Question: I have made a question which is a bit similar to this, though the old one actually got solved but I found a new issue which relates a bit. Anyways, I chose to make seperate topics.
I have an application which reads data from a property list on my webserver. I want the application to be usable when offline therefore I copy the property list onto the iPhone as Bands.plist and I read the data from the local plist.
My problem is, that if the data has been updated and an old version of Bands.plist is stored on the device, then my application starts reading from Bands.plist while updating and the data becomes a mix of old and new data which causes the application to crash. I can't figure out how to fix this issue and hope that someone has an idea.
I have an image which illustrates my issue:

What happens is, that my view has a subview which has a page controller. Each page contains a table view where the data is loaded into.
Here you see that I am sliding from one view to another. In the first view (the left) is the old data and in the second view (the right) is the new data. In this transition of views, the application crashes.
Can anyone help me figure this out? It seems that the application starts loading the data before it is saved.
Here is some code. Please say, if more code will help. I can't figure out how to fix this issue.
This is from the App Delegate. Here the data is retrieved from the webserver and is saved to Bands.plist.
'''
NSLog(@"[AppDelegate] Data has been downloaded.");
// throw data into a property list (plist)
NSMutableArray *tmpArray = [NSPropertyListSerialization propertyListFromData:receivedData mutabilityOption:NSPropertyListMutableContainers format:nil errorDescription:nil];
NSMutableArray *plistArray = [[NSMutableArray alloc] initWithArray:tmpArray];
NSArray *paths = NSSearchPathForDirectoriesInDomains(NSDocumentDirectory, NSUserDomainMask, YES);
NSString *documentsDirectory = [paths objectAtIndex:0];
NSString *path = [documentsDirectory stringByAppendingPathComponent:@"Bands.plist"];
NSLog(@"[AppDelegate] Bands.plist has been populated.");
'''
This is from the table view. Here the data is loaded from Bands.plist.
'''
pageNumber = page;
NSLog(@"[TableView] Loading view.");
NSArray *whatDays = [[NSArray alloc] initWithObjects:@"Onsdag", @"Torsdag", @"Fredag", @"Lordag", @"Ikke programsat", nil];
sections = [[NSMutableDictionary alloc] init];
NSArray *paths = NSSearchPathForDirectoriesInDomains(NSDocumentDirectory, NSUserDomainMask, YES);
NSString *documentsDirectory = [paths objectAtIndex:0];
NSString *path = [documentsDirectory stringByAppendingPathComponent:@"Bands.plist"];
tmpArray = [[NSMutableArray alloc] initWithContentsOfFile:path];
// scan through data and sort
for(int i = 0; i < [whatDays count]; i++) {
NSPredicate *predicate = [NSPredicate predicateWithFormat:@"SELF.weekDay == %@", [whatDays objectAtIndex:i]];
NSArray *bandsThisDay = [tmpArray filteredArrayUsingPredicate:predicate];
[sections setObject:bandsThisDay forKey:[whatDays objectAtIndex:i]];
}
[whatDays release];
'''
Would it be possible to call a method in tableview implementation from the app delegate and tell it to populate the table? So it's waiting for the download to be done?
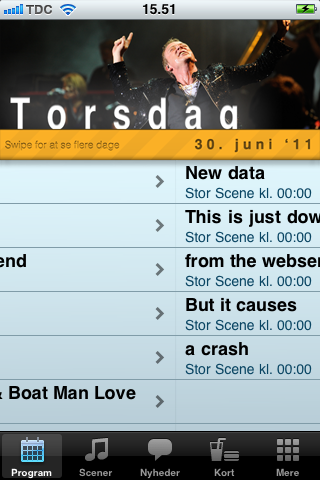
Answer: I solved this by sending a notification to 'NSNotificationCenter' and add an observer to the table view which will wait for the notification and then call 'reloadData' on the table.